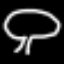
Label: mushroom